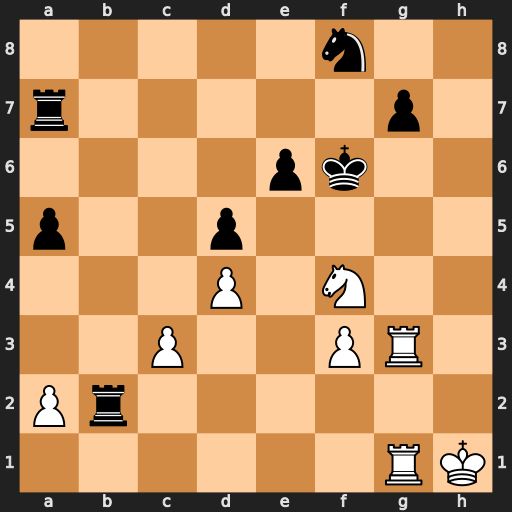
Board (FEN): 5n2/r5p1/4pk2/p2p4/3P1N2/2P2PR1/Pr6/6RK
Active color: w
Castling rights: -
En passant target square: -
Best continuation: Nh5+ Ke7 Rxg7+ Kd6 Rxa7